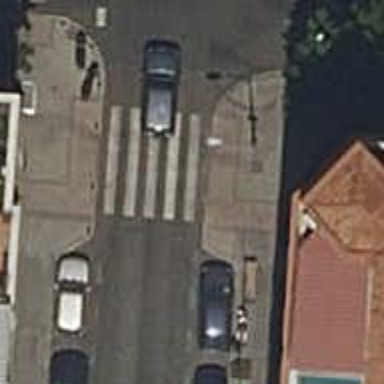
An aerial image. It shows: Uncontrolled road crossing.